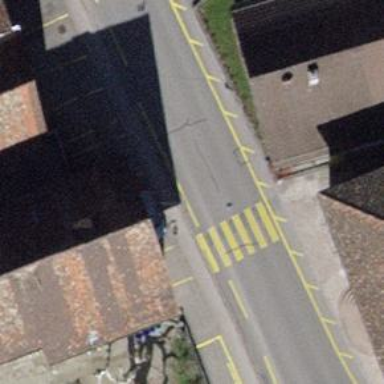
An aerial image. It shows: Uncontrolled zebra crossing on the road.